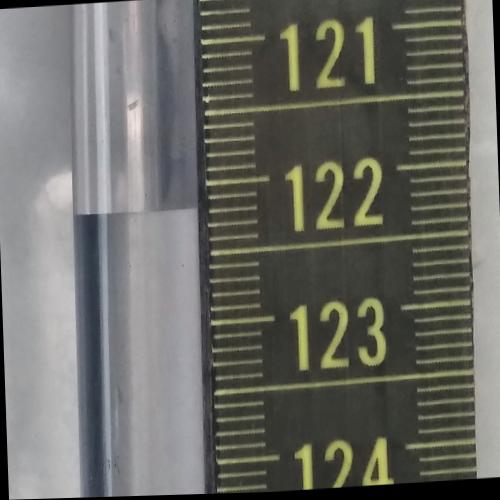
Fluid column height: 122.2 cm